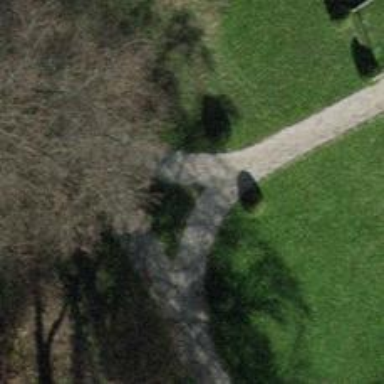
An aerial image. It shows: Bridleway.